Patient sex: M
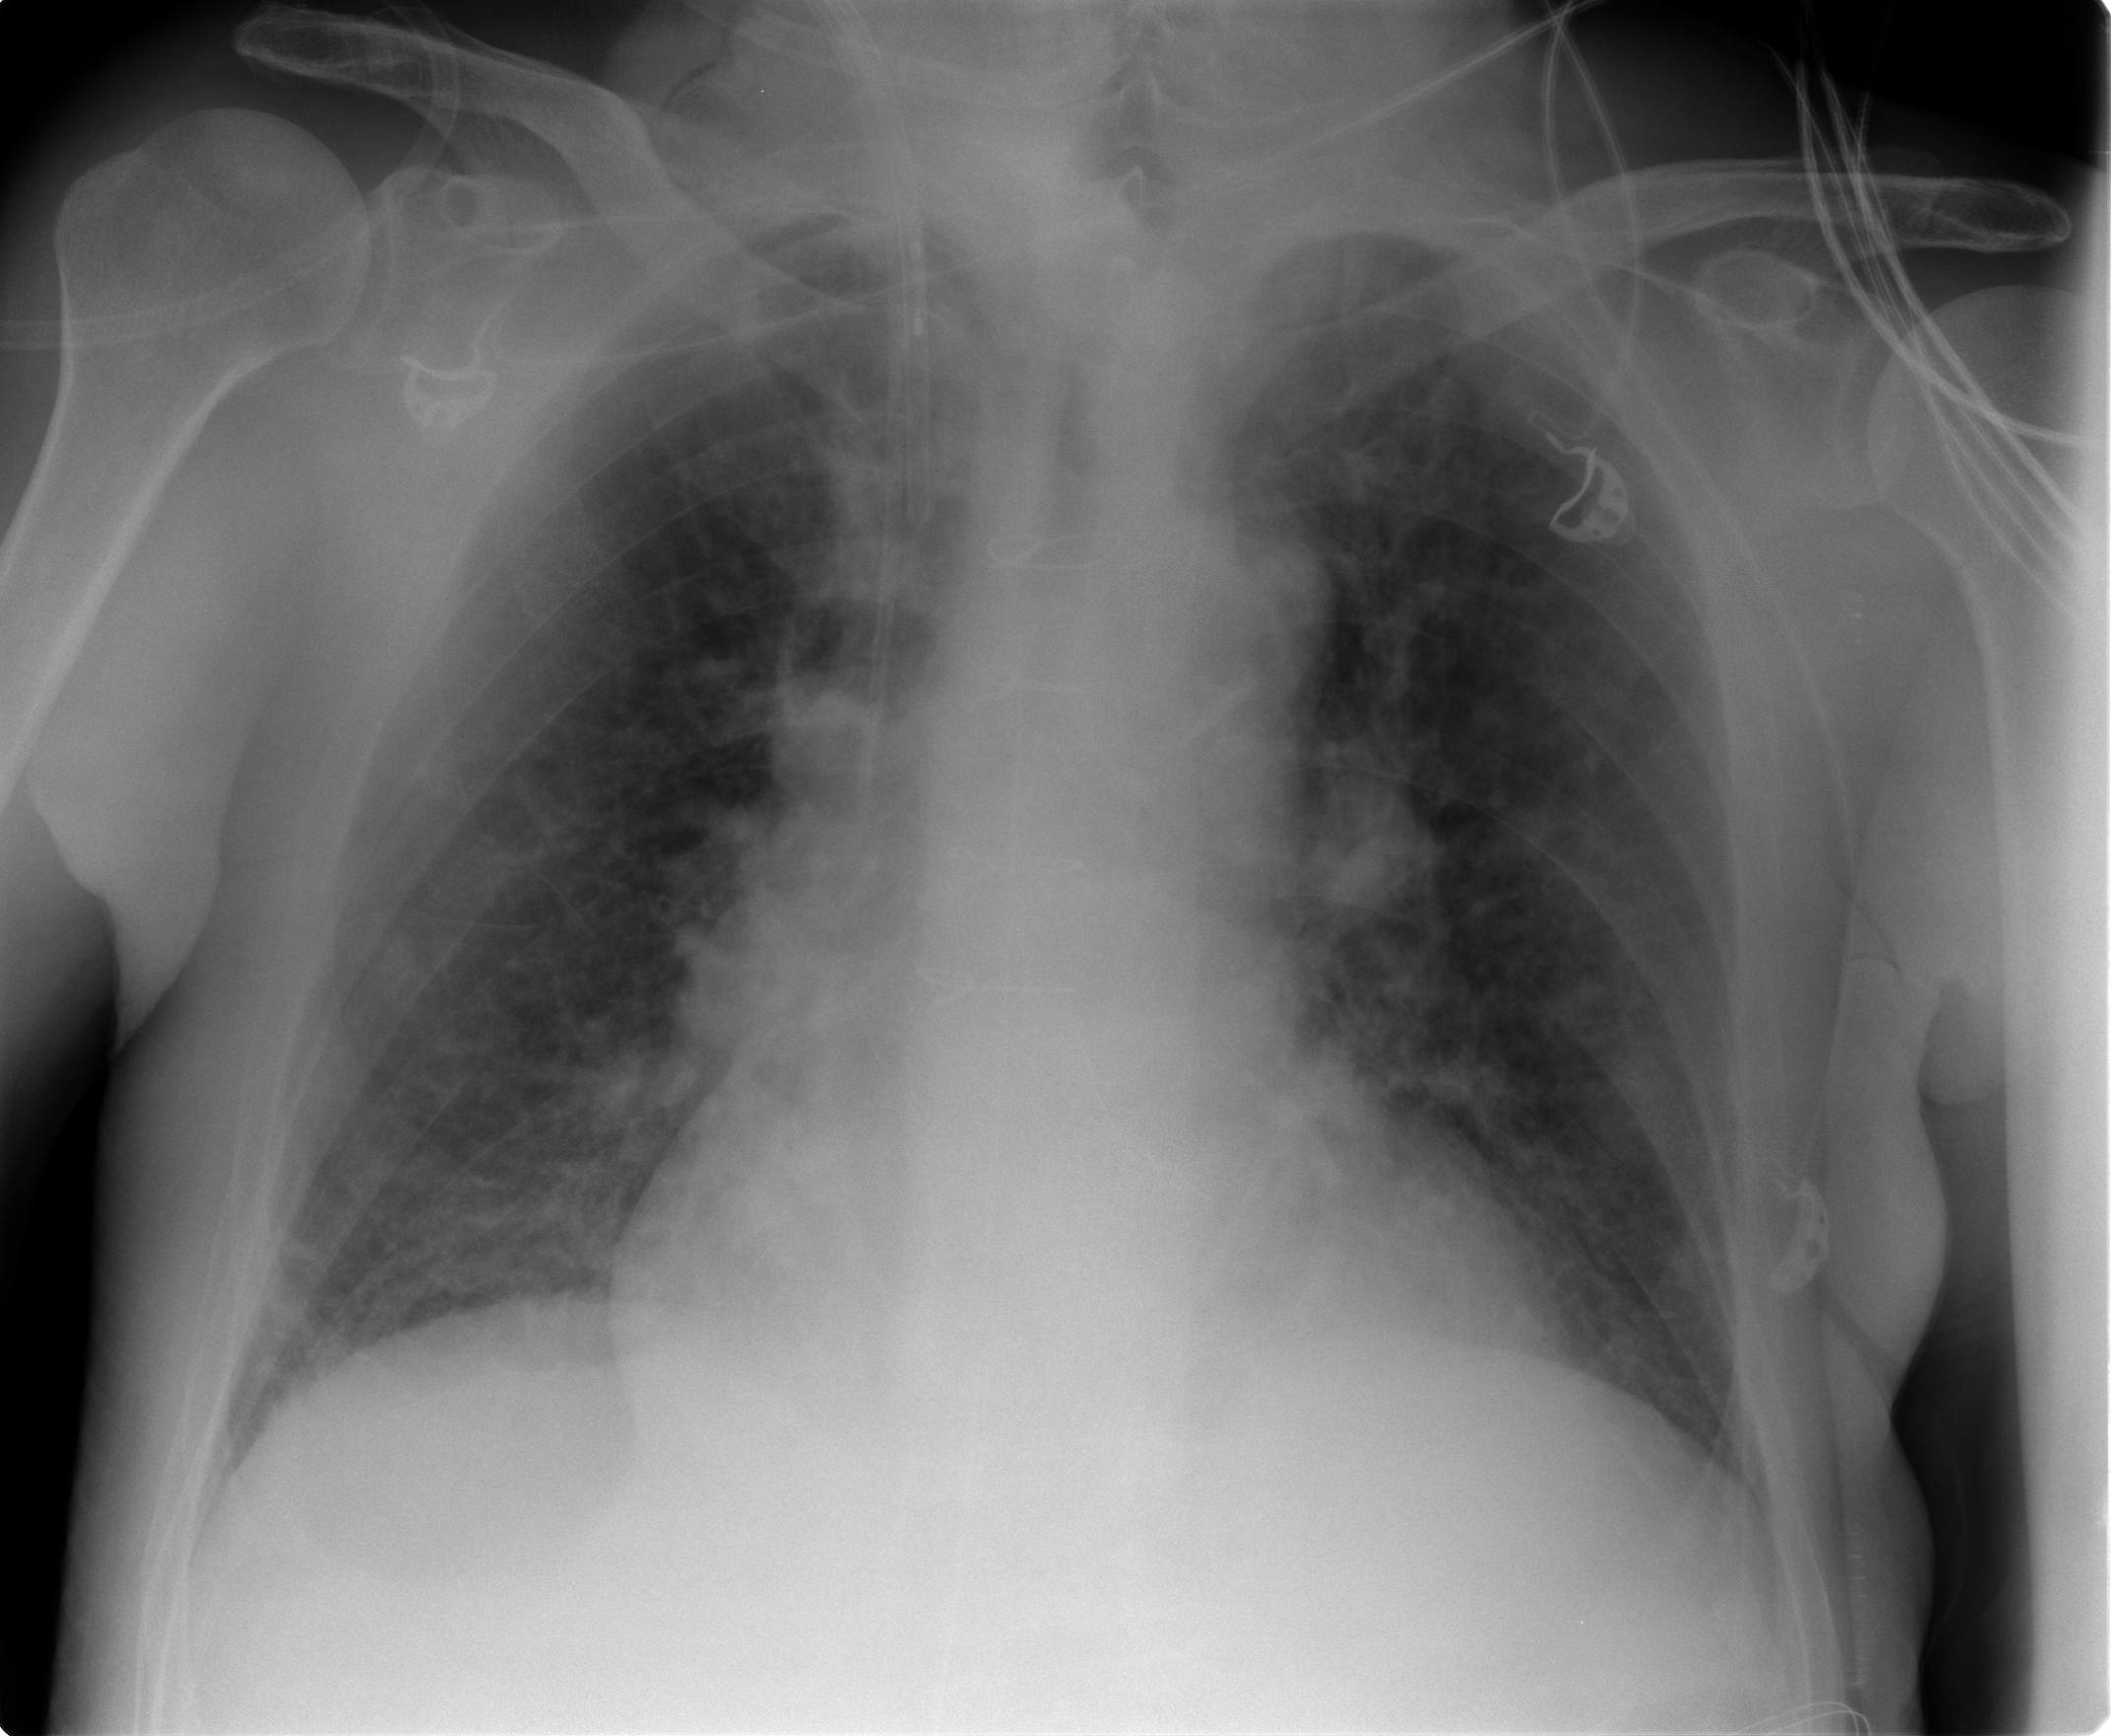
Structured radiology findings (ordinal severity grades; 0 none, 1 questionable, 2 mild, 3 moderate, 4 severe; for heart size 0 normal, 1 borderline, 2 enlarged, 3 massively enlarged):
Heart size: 1
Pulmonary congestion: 2
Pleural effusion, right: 0
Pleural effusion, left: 0
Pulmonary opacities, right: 0
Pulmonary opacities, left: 0
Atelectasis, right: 1
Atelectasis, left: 1